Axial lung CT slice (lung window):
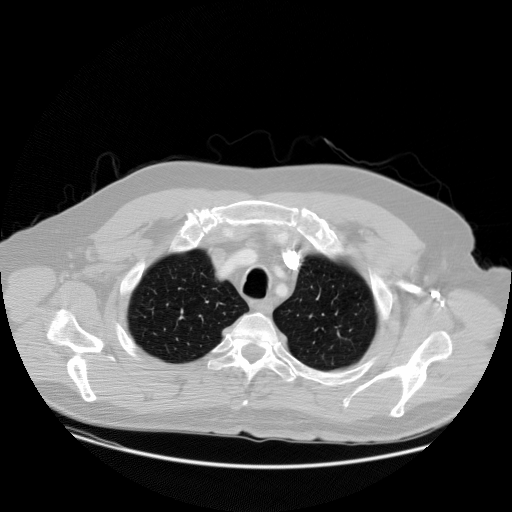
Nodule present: no